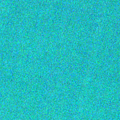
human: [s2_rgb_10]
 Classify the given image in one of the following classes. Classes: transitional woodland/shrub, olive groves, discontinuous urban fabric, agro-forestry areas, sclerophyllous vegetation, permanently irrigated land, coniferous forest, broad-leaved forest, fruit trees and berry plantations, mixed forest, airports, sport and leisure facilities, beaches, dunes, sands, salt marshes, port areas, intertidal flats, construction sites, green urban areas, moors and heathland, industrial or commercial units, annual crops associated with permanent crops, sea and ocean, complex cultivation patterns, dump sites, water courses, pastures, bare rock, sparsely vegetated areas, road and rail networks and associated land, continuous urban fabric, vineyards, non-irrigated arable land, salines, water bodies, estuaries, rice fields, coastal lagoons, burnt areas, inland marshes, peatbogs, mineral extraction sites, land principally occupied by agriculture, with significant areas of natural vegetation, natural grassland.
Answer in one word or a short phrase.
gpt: sea and ocean